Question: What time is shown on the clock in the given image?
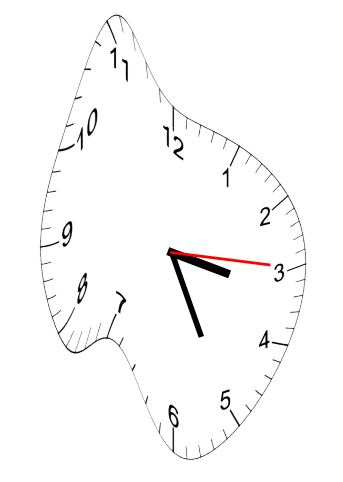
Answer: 03:25:15